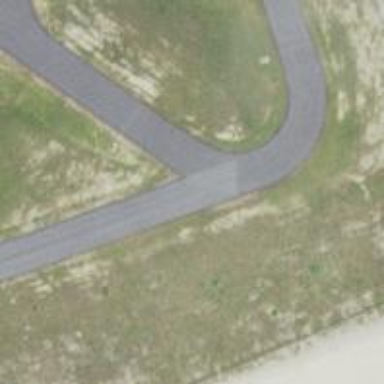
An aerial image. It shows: Image of taxiway at airport.